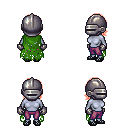
a pixel art fantasy rpg character, female body template, dark elf, purple skin, green tattered cape, magenta pants, red long bangs hairstyle, metal helm, metal gloves, ghillies, four views (front, back, left, right), 2x2 character sprite sheet, small pixel art, hard edges, no anti-aliasing